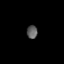
Tissue: lung
Cell type: Epithelial cells
Senescence score: 0.2147
Nuclear area (px): 137
Mean DAPI intensity: 93.248